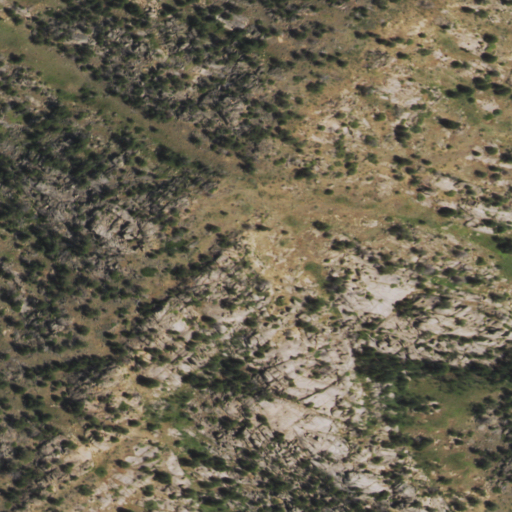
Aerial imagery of mountain in Wyoming named Point of Rocks containing shrub and evergreen forest